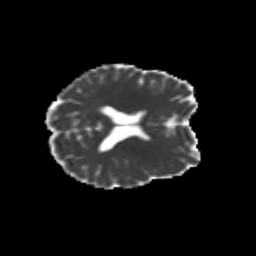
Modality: MD
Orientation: axial
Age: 23
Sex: female
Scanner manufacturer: siemens
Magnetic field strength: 3 T
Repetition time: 3.5 s
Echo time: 0.104 s